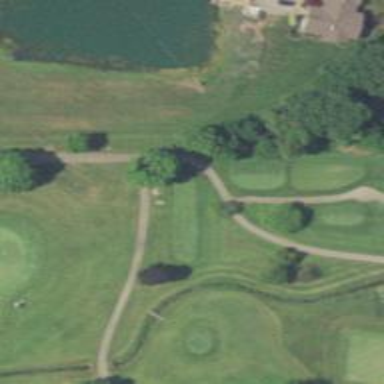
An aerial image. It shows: Golf cartpath that is also road path.